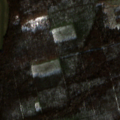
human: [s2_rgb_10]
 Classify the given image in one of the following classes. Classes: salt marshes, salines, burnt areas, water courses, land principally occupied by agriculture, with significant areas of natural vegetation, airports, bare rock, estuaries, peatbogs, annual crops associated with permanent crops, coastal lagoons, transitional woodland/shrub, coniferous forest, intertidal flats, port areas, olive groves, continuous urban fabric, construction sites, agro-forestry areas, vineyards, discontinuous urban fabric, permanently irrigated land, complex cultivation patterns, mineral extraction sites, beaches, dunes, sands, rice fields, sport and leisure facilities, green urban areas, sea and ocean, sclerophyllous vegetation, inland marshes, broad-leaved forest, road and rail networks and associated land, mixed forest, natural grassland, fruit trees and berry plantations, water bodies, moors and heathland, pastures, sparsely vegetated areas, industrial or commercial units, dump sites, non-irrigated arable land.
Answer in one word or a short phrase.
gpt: non-irrigated arable land, broad-leaved forest, transitional woodland/shrub